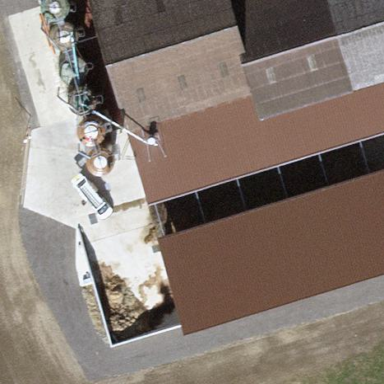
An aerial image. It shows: Farm auxiliary building.